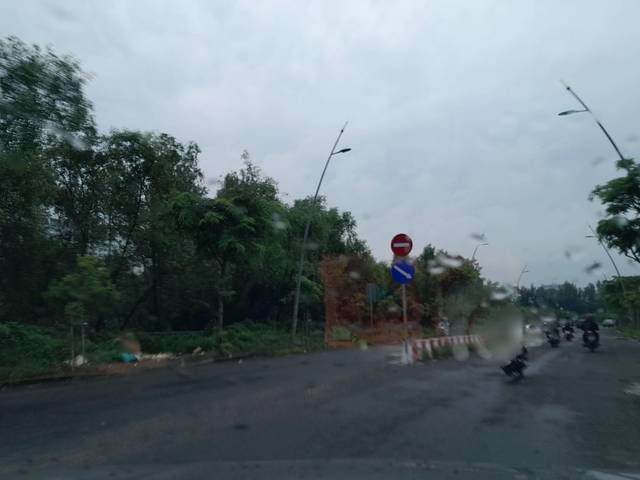
Region: Vietnam
Coordinates: 10.729, 106.691